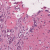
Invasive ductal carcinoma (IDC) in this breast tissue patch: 1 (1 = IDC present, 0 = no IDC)